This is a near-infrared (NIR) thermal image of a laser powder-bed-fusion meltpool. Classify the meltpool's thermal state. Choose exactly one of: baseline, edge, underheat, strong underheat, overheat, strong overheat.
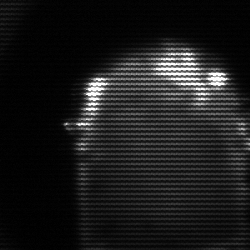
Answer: baseline